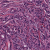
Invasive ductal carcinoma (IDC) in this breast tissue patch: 1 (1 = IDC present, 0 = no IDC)